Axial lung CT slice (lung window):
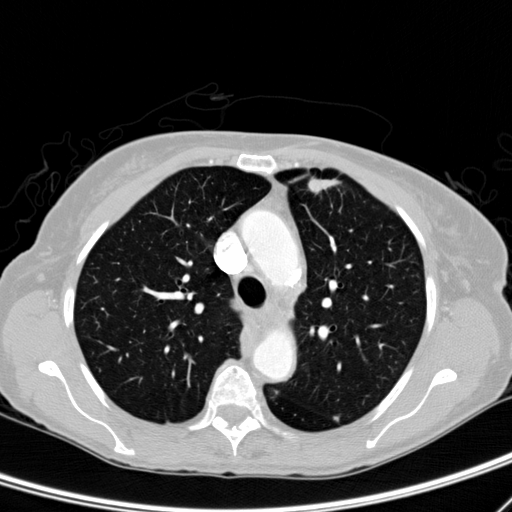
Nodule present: yes
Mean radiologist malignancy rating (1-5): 5